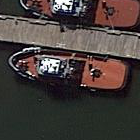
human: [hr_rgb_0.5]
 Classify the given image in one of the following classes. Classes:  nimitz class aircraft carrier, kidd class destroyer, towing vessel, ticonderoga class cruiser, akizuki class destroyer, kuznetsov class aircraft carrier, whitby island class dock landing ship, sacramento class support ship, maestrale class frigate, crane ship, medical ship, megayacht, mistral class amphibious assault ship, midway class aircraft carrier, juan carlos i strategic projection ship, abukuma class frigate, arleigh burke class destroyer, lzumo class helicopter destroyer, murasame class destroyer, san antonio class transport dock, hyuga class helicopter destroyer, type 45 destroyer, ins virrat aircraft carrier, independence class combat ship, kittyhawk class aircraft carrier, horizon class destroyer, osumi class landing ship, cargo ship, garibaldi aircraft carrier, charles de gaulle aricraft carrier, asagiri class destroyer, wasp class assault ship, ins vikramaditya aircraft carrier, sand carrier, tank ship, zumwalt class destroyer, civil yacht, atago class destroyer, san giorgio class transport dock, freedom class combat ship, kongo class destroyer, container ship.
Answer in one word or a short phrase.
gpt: Towing vessel